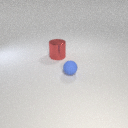
large red metal cylinder to the left of small blue rubber sphere